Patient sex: M
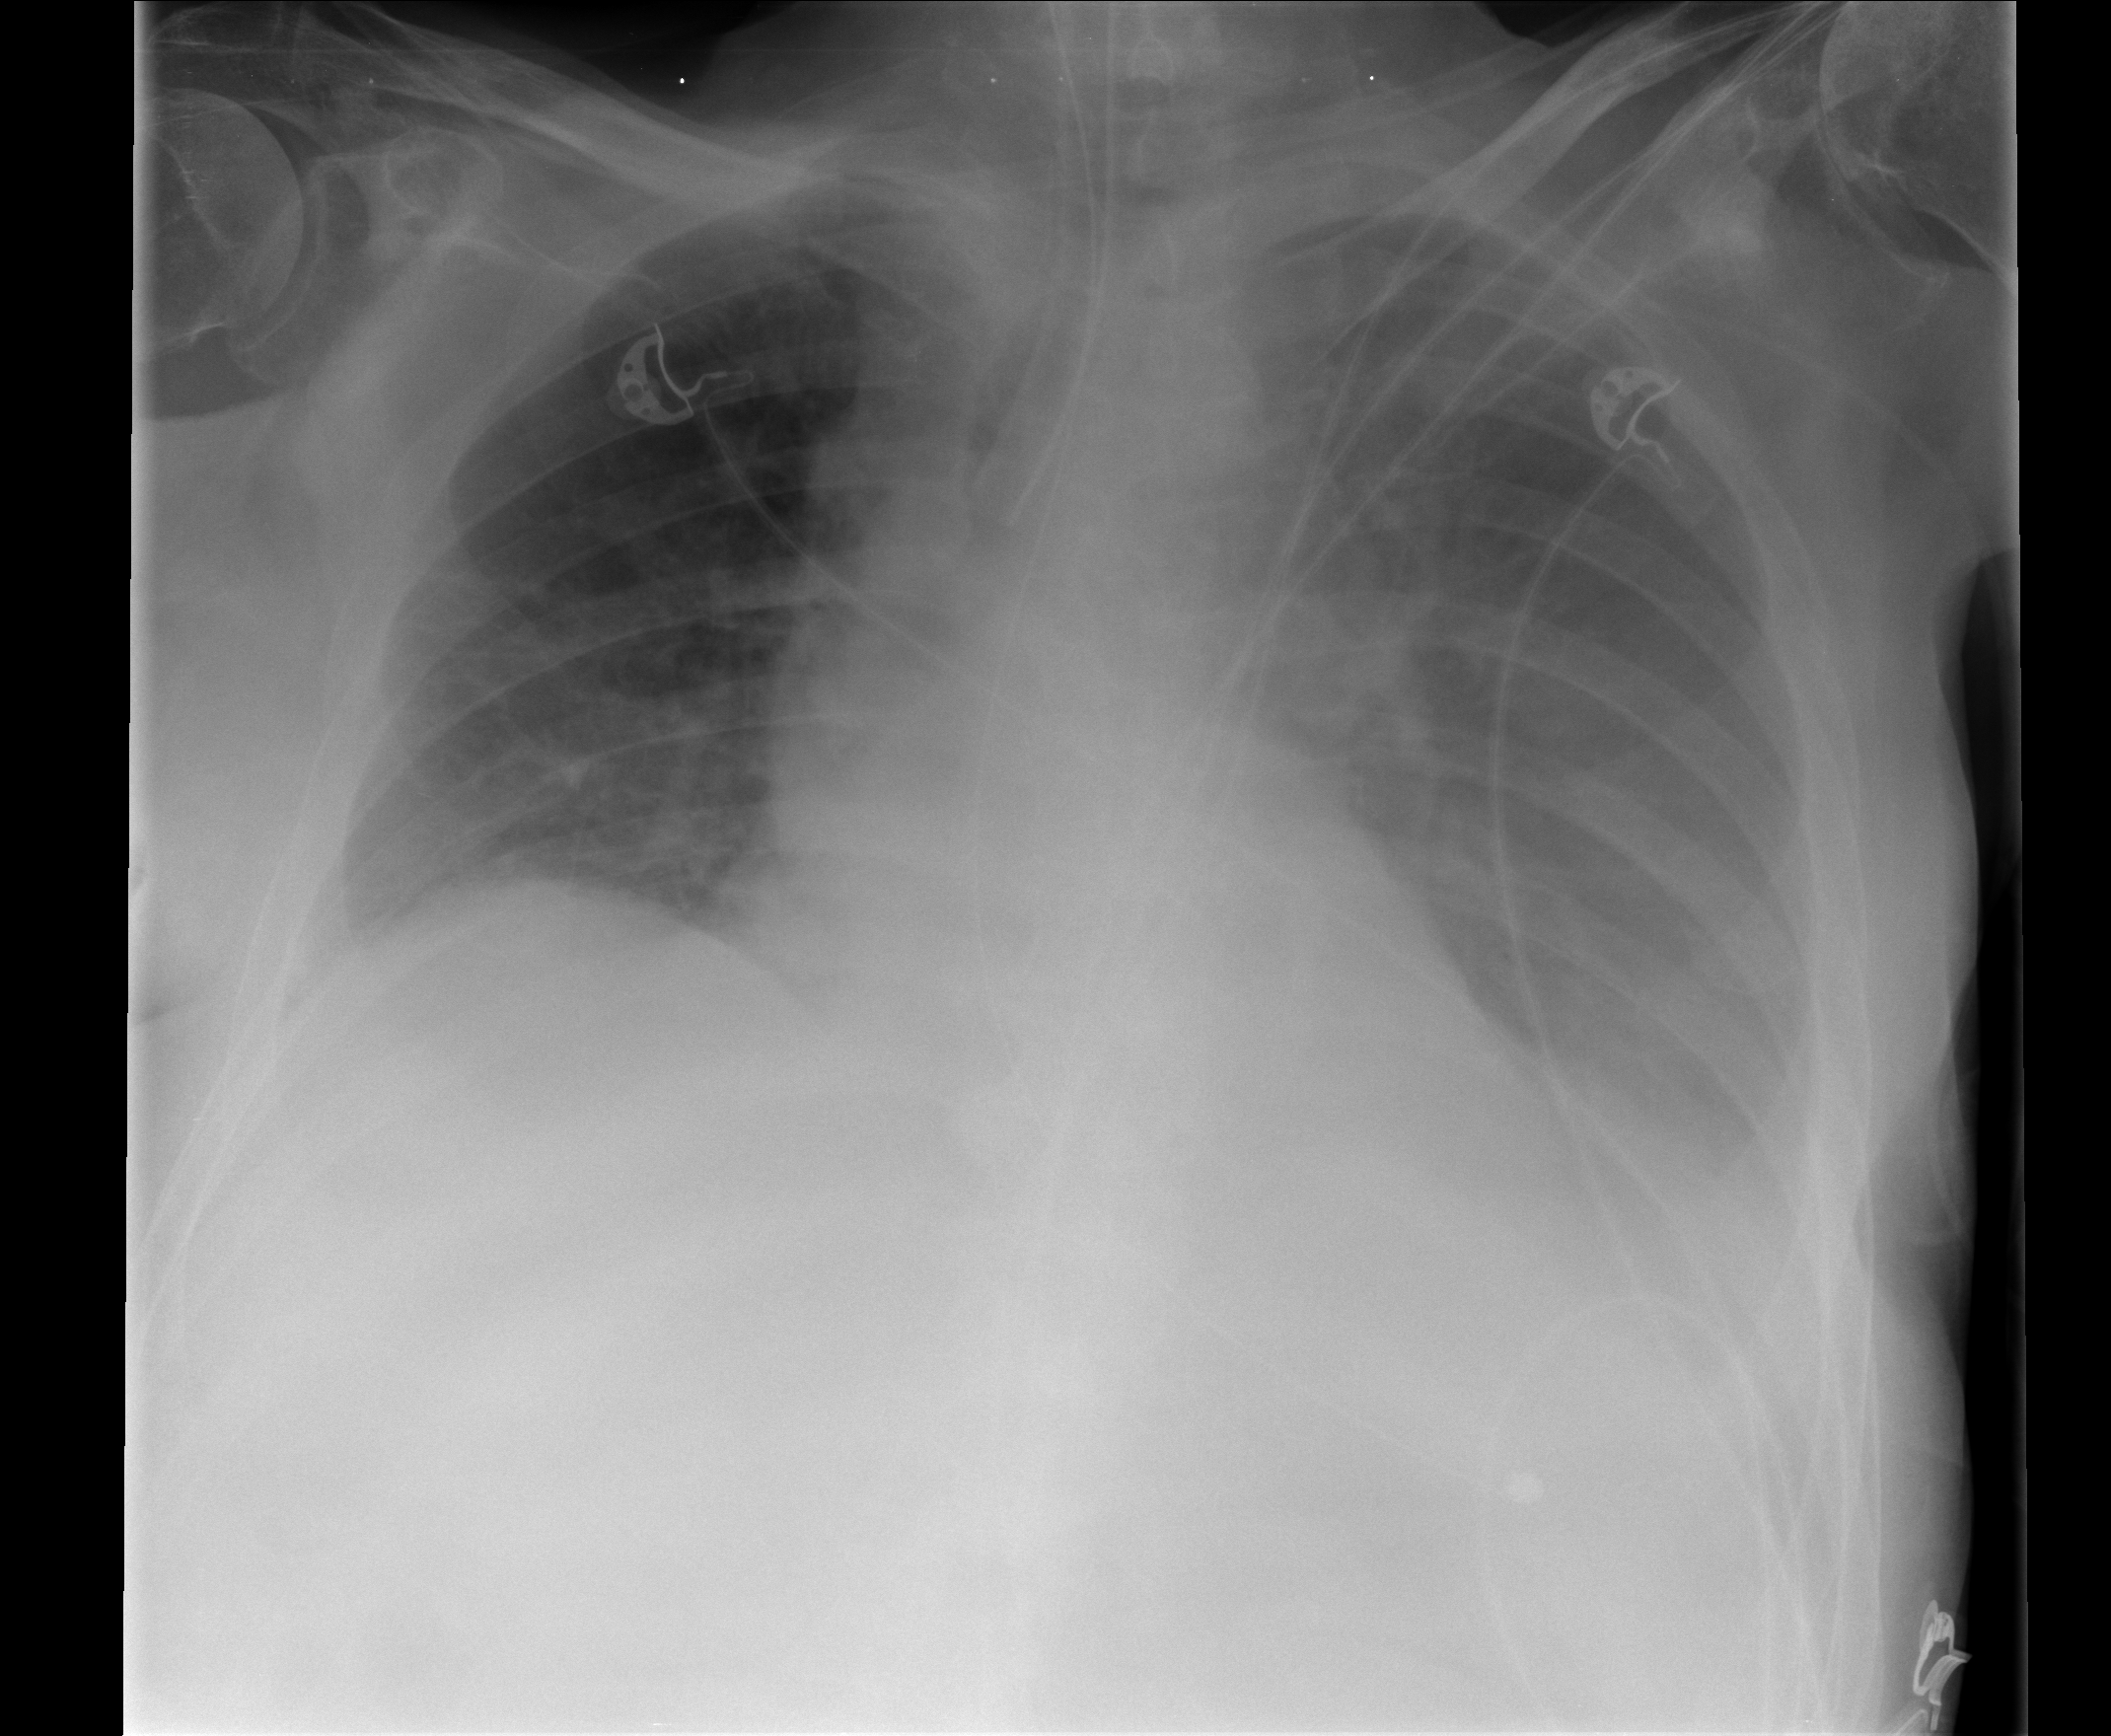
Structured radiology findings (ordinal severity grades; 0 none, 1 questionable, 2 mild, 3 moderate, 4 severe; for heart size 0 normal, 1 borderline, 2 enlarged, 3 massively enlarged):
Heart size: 0
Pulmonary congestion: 2
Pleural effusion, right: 1
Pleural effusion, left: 2
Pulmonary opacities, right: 1
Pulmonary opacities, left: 0
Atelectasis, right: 2
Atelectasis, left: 2